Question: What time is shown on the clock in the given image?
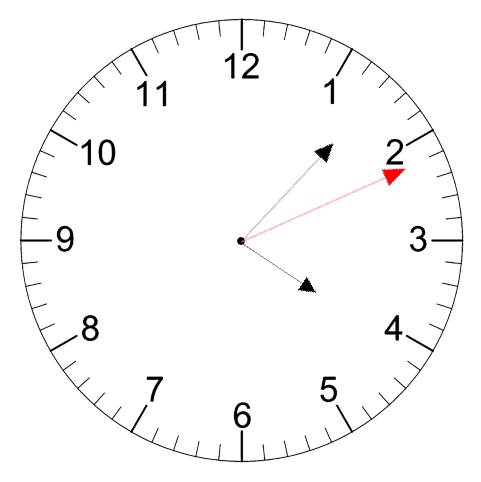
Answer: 04:07:11